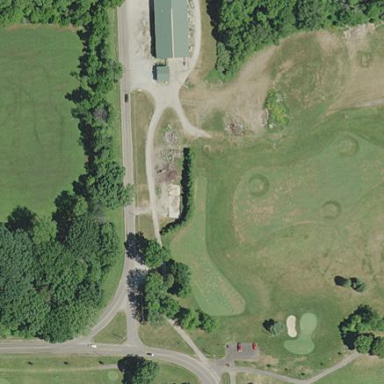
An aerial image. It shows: Grassy area designated as golf fairway.